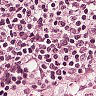
Metastatic tissue present: no